Interaction volume radius: 10 \u00c5
Interaction volume height: 10 \u00c5
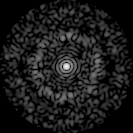
Disorder parameter: 0.8517